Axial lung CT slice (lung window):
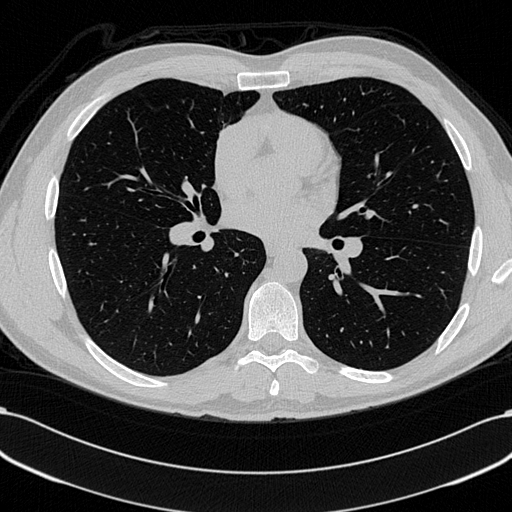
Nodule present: no